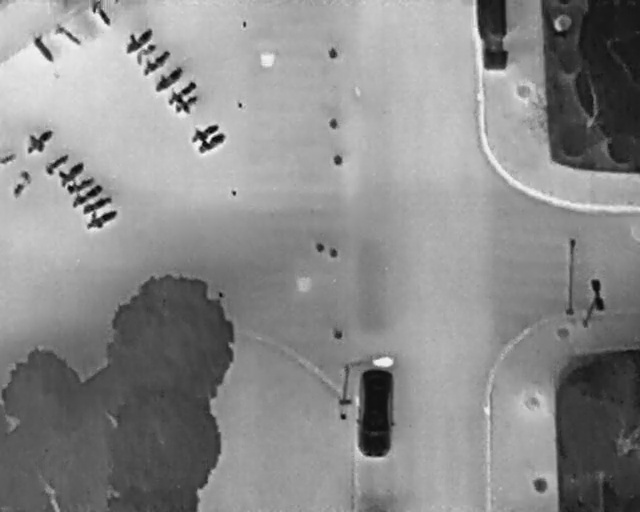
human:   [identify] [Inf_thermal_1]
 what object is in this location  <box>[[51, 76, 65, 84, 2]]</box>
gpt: <ref>1 large car at the bottom</ref>